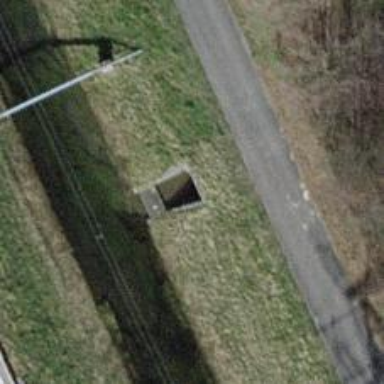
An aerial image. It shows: Tunnel passing over ditch.